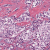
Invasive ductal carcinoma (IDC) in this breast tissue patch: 1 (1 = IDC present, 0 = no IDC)